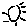
Label: sun